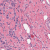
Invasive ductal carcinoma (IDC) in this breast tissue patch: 0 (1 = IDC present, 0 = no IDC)